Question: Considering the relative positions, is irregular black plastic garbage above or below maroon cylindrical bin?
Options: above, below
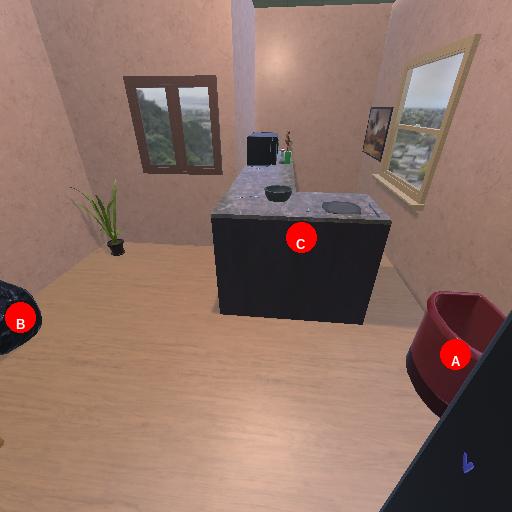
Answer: above